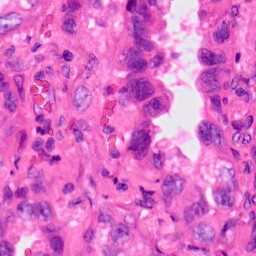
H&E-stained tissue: Lung